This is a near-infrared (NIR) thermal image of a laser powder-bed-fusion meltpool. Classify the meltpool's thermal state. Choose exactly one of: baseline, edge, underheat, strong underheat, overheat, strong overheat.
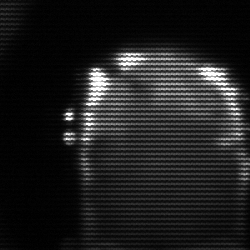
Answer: baseline